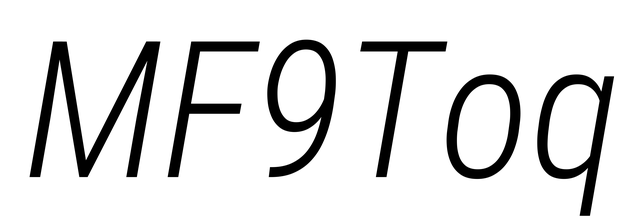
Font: Roboto-Italic_Condensed_Light_Italic